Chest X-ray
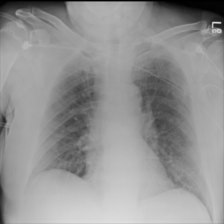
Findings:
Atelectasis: positive
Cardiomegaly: negative
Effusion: negative
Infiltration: negative
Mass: negative
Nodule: negative
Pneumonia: negative
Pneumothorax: negative
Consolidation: negative
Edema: negative
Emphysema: negative
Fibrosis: negative
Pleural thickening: negative
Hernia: negative